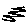
Label: zigzag